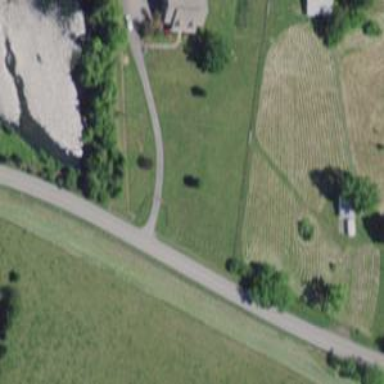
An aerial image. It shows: Driveway leading to service road.